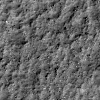
Atmospheric dust classification: not_dusty